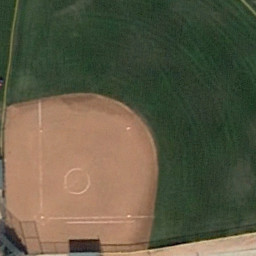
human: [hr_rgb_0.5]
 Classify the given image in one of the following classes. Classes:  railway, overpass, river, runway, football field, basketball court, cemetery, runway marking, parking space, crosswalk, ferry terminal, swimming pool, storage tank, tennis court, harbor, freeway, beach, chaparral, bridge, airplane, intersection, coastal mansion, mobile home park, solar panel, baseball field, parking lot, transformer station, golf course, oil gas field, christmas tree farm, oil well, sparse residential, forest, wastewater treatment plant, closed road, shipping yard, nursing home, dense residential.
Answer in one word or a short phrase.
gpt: baseball field